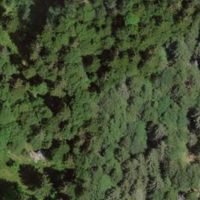
EUNIS habitat code: 44
Species observed at this site:
Cardamine heptaphylla